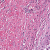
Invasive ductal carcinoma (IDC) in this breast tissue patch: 0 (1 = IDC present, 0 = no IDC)